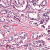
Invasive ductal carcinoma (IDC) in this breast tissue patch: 1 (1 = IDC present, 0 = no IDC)